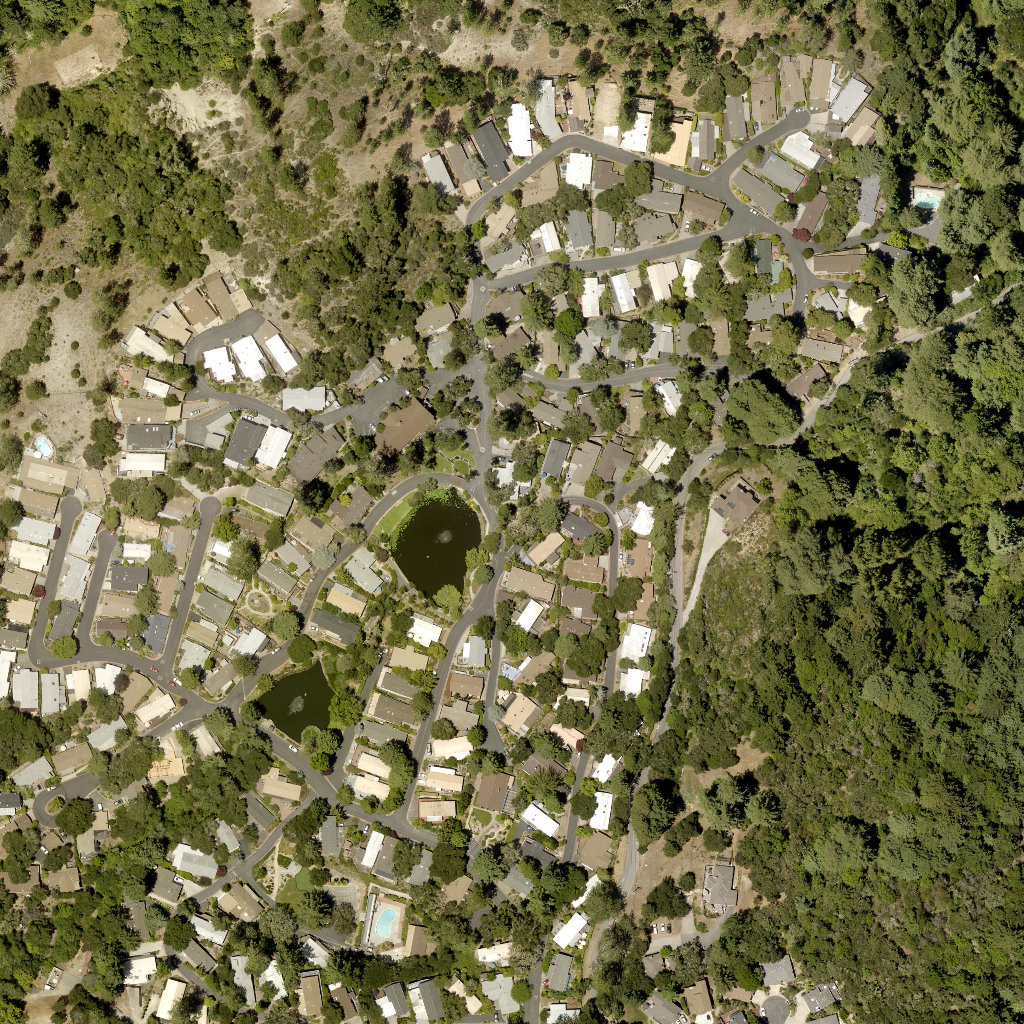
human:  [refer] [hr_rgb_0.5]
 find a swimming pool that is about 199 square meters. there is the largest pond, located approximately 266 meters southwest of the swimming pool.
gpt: <box>[[89, 18, 92, 20, 0]]</box>

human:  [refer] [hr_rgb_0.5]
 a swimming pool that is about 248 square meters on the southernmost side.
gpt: <box>[[36, 88, 39, 92, 0]]</box>

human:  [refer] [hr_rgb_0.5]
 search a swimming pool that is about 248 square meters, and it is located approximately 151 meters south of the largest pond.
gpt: <box>[[36, 88, 39, 92, 0]]</box>